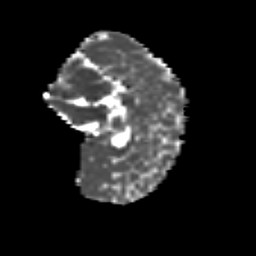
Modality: MD
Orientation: sagittal
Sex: female
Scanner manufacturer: siemens
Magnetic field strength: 3 T
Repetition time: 5 s
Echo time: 0.071 s